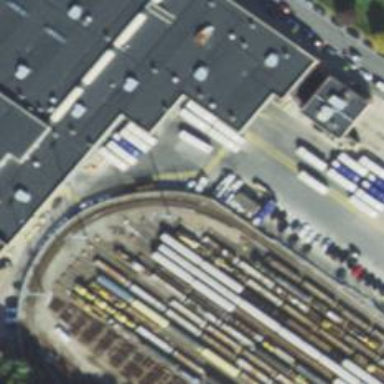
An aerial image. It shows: Yard used for servicing electrified rail. The rail is electrified from the top.